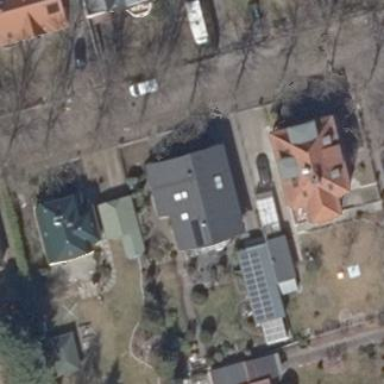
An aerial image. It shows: Detached building with gabled roof.